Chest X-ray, AP view. Patient: 53 years old, sex F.
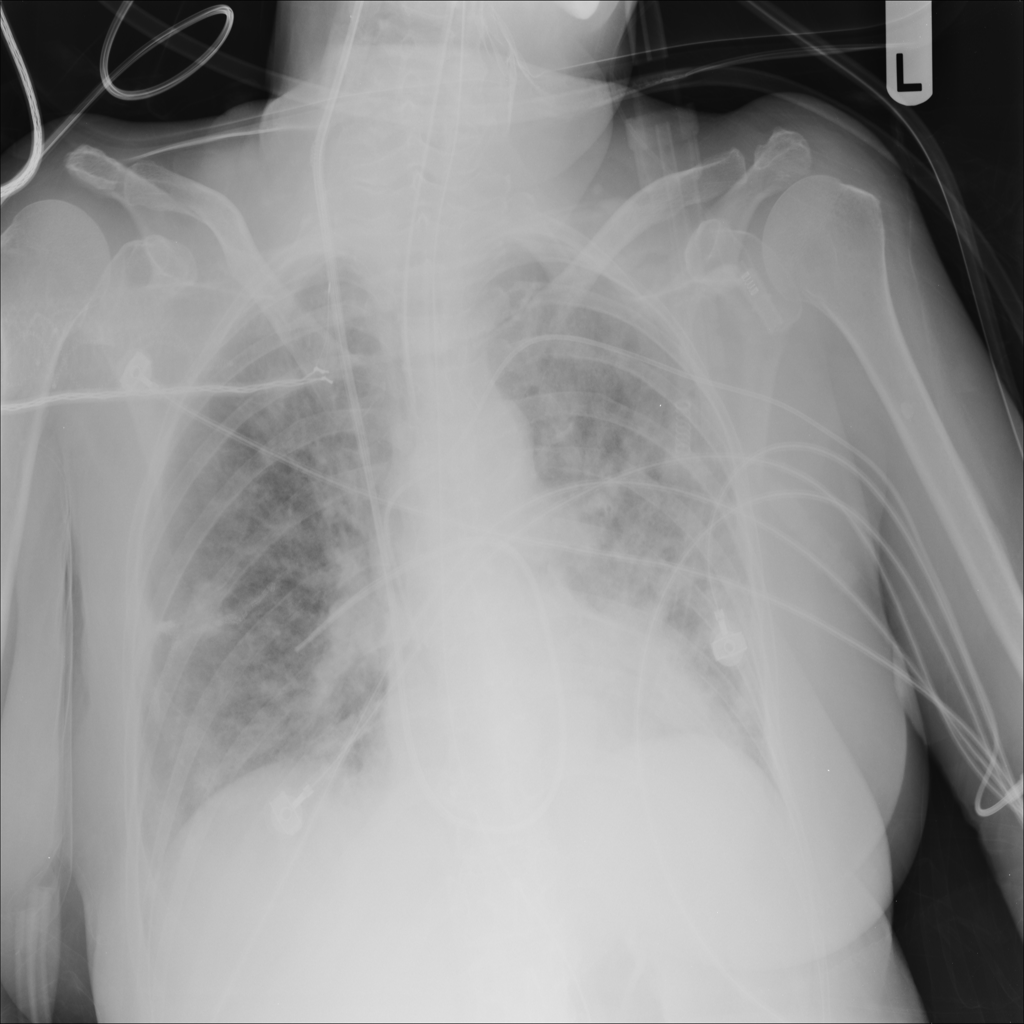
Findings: No Finding